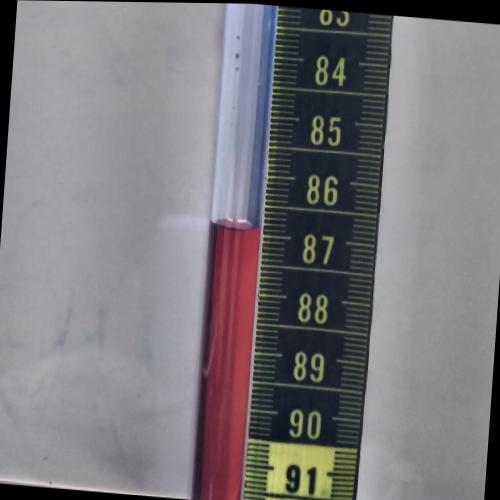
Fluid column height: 86.9 cm